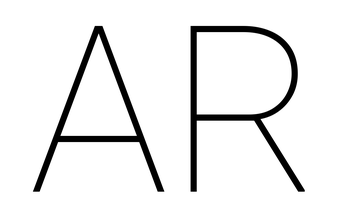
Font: Roboto_Thin